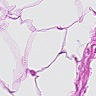
Metastatic tissue present: no